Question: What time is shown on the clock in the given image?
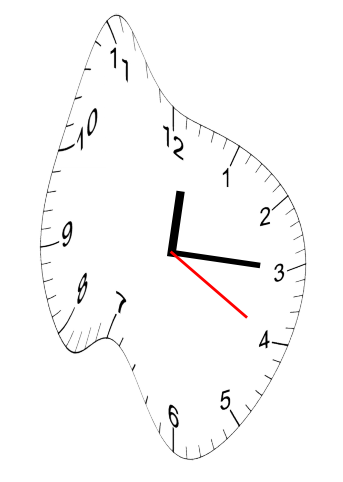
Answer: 12:15:20